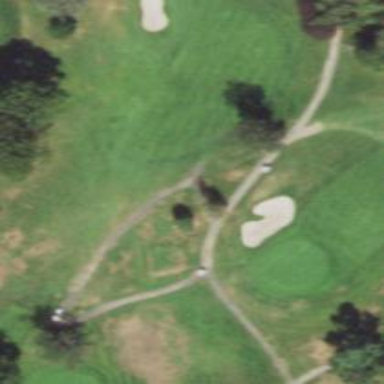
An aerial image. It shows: Pathway for golfing.